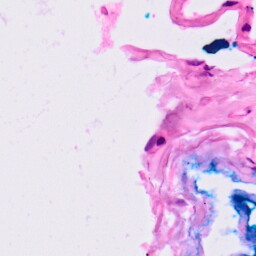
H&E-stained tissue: Lung